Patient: sex M, age 35
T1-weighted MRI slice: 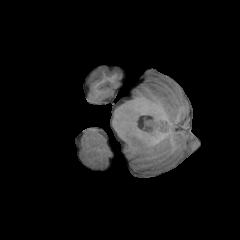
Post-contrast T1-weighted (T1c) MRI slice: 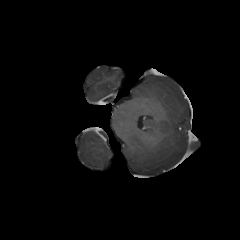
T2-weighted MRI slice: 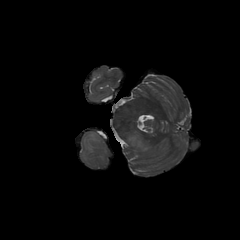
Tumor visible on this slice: yes
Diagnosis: Astrocytoma, IDH-wildtype
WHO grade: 2